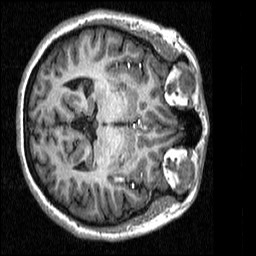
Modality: T1w
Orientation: axial